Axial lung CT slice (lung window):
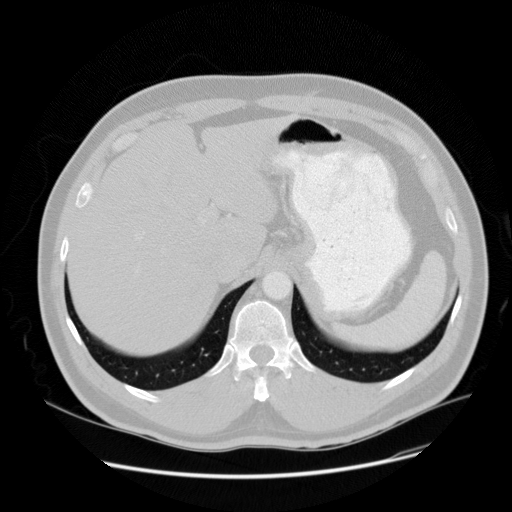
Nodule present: no